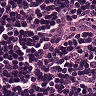
Metastatic tissue present: no